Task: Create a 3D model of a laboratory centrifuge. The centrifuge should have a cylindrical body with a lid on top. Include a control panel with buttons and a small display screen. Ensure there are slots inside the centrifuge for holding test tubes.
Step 60:
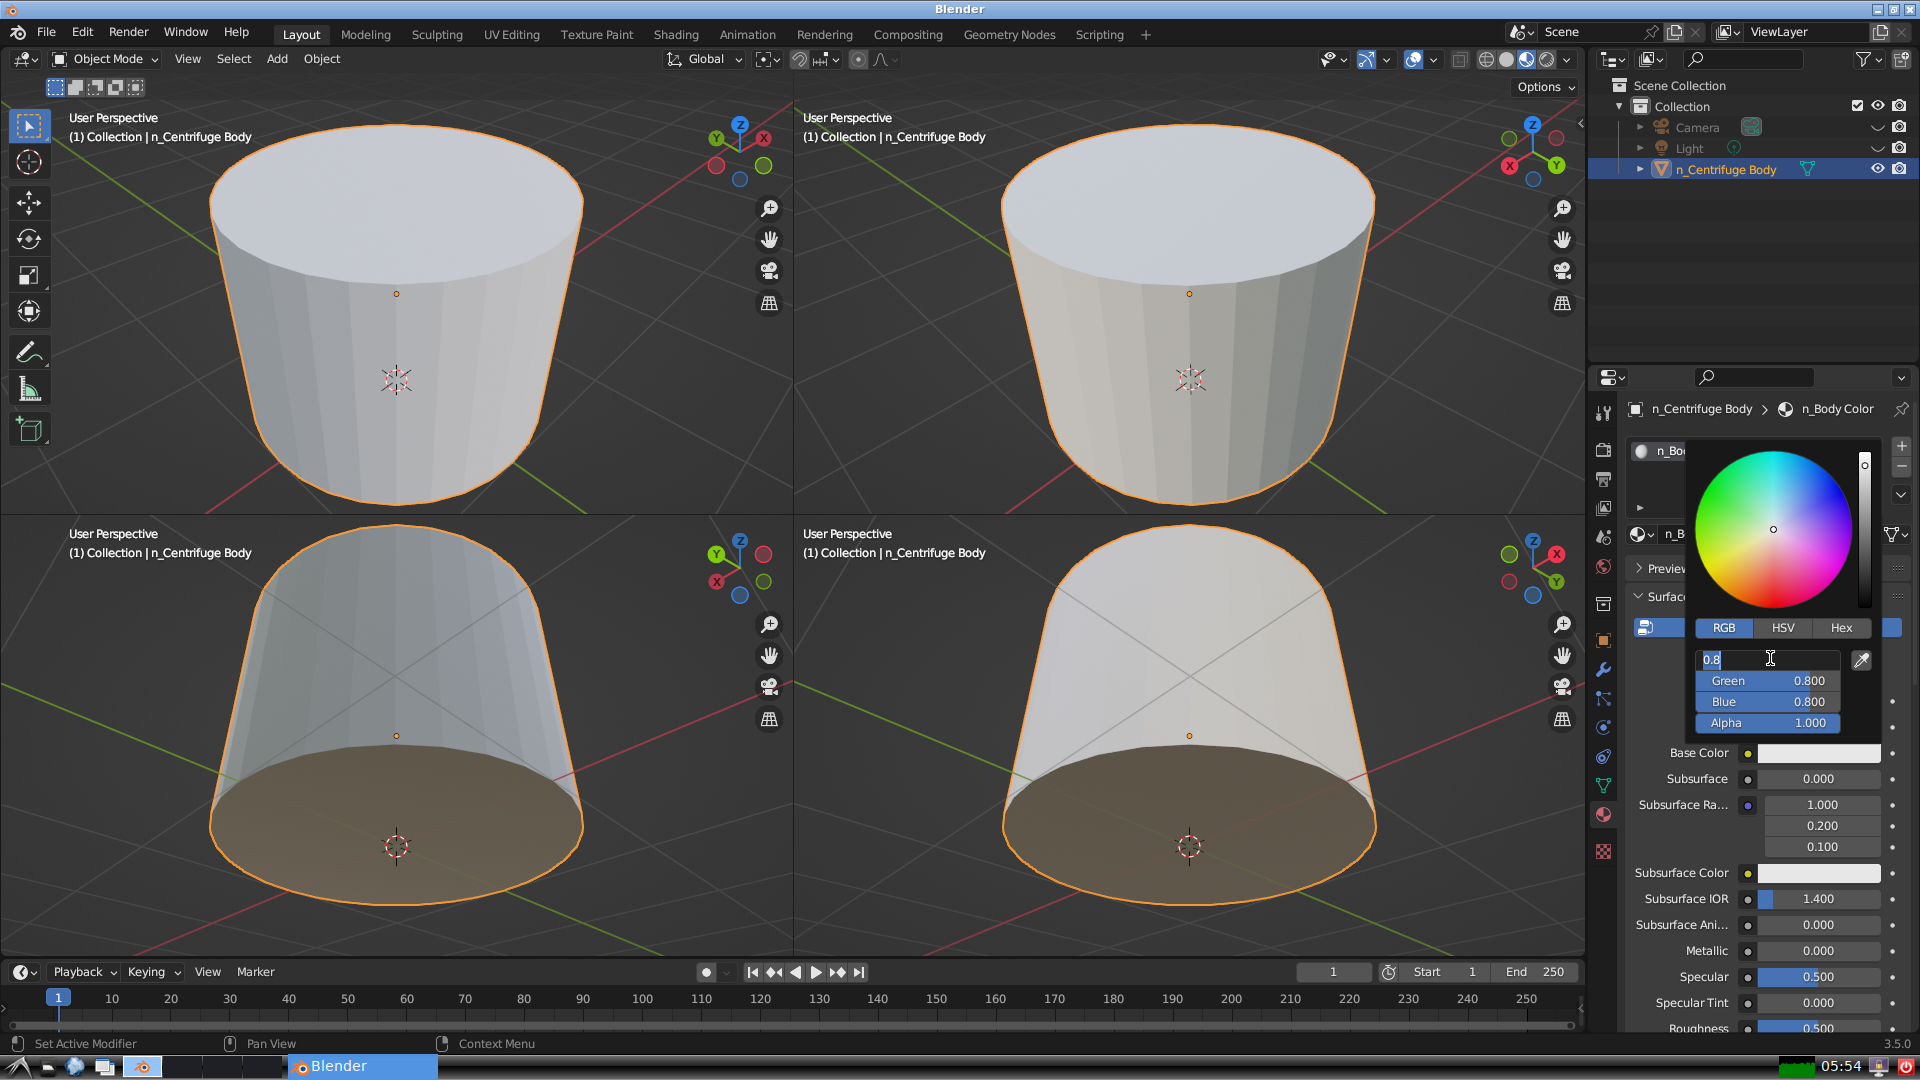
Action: input_text: 0.5